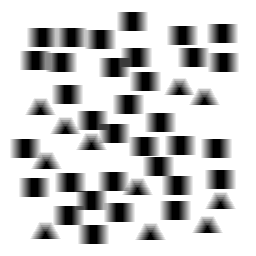
Squares: 33
Triangles: 11
Stars: 0
Total shapes: 44